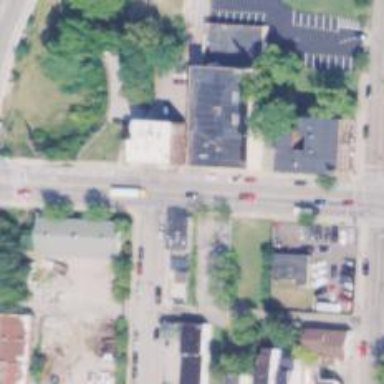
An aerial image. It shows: Alley classified as service road.